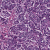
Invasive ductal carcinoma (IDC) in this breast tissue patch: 1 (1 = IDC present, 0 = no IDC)